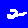
Digit: 2